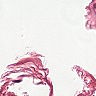
Metastatic tissue present: no